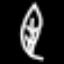
Label: leaf